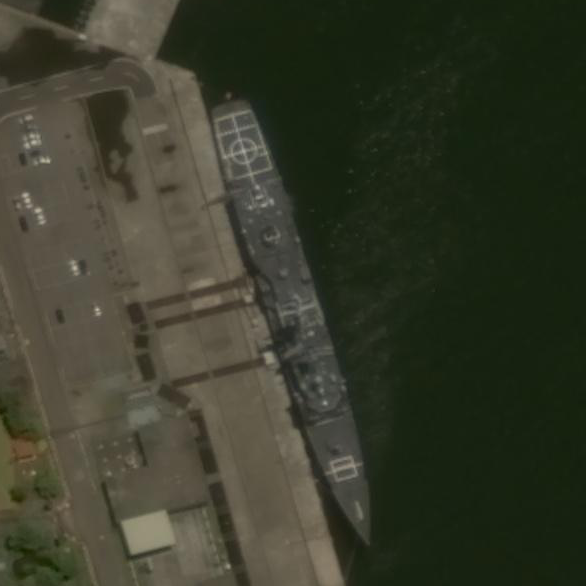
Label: Ticonderoga-class_cruiser